Interaction volume radius: 10 \u00c5
Interaction volume height: 10 \u00c5
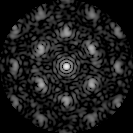
Disorder parameter: 0.4265